Question: I know how to pass data from one activity to another. But what I want here is, I have custom list in which each row is having 3 columns and 3 rows. I have set up QuickActions to provide more actions related to each list item. When user clicks on a list item, QuickAction popup is appeared showing 4 actions for each item. List is generated from the response taken from server.
Here's a snapshot -

Now when user clicks on , I want to pass suppose 'user_id'. Similarly when user clicks on I want pass 'post_id' and likewise. 'user_id', 'post_id' are not shown in list but they are already taken from server.
How can I do this ?
code from where I want to start new activity -
'''
mQuickAction.setOnActionItemClickListener(new QuickAction.OnActionItemClickListener() {
public void onItemClick(QuickAction quickAction, int pos,int actionId) {
ActionItem actionItem = quickAction.getActionItem(pos);
if (actionId == ID_ADD) {
// if Add item selected , pick up data from current list item and start new Intent. I can't figure out how can I get data for current item.
} else {
}
}
});
'''
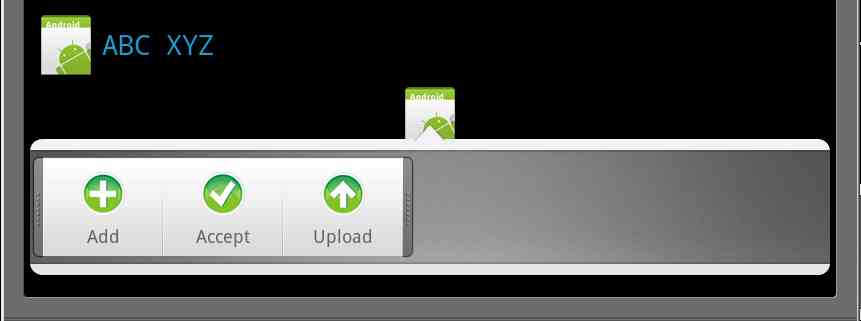
Answer: Use at the time of populating list view item's, write cod in getView() of custom adaptor. when you click on item in list view use . and then pass through intents.